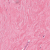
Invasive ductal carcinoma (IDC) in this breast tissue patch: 0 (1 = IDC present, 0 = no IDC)